Field crop: maize
Growth stage: 1
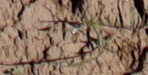
Species: lolium